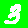
Digit: 3